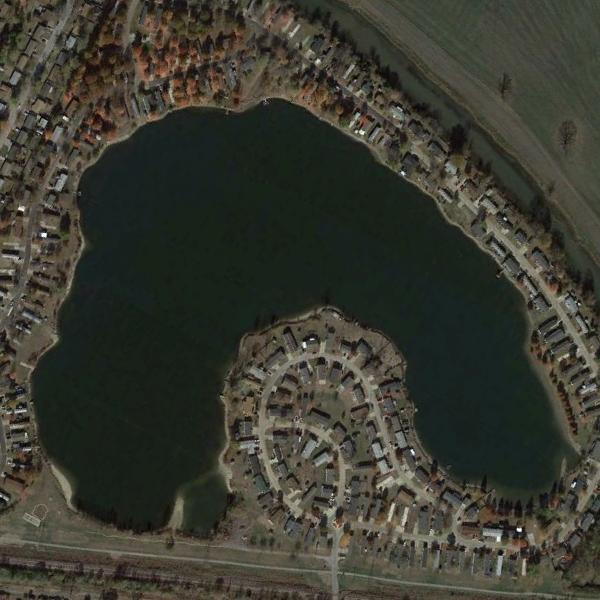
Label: Pond